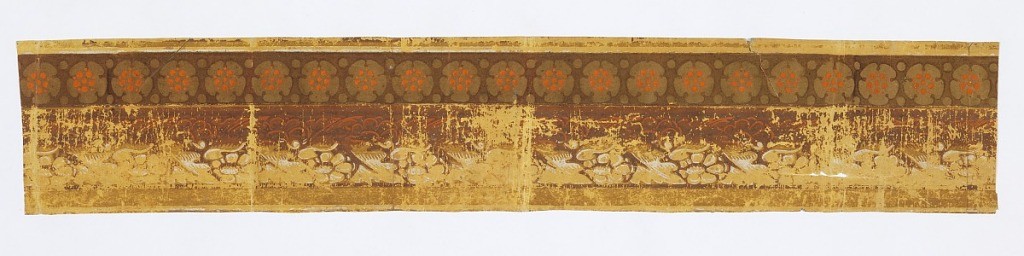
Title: Border
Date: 1805–20
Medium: Block-printed and flocked on handmade paper
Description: Motifs of cinquefoils, stylized daisy, floral and foliate. Printed in brown, tan, orange, olive and white on yellow ground.

H# 661